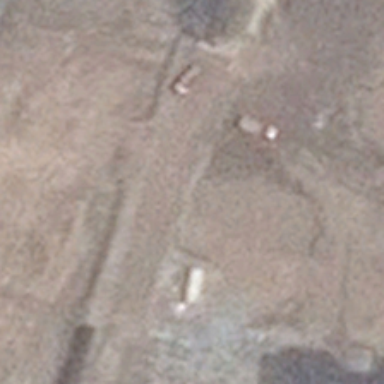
What is not a piece of bare land .